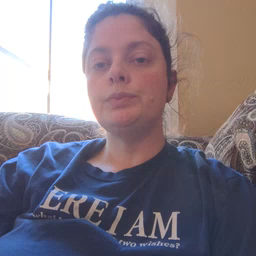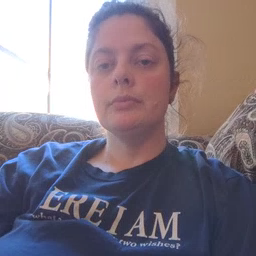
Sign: girl